Question: I can write something myself by finding zero-crossings of the first derivative or something, but it seems like a common-enough function to be included in standard libraries. Anyone know of one?
My particular application is a 2D array, but usually it would be used for finding peaks in FFTs, etc.
Specifically, in these kinds of problems, there are multiple strong peaks, and then lots of smaller "peaks" that are just caused by noise that should be ignored. These are just examples; not my actual data:
1-dimensional peaks:
<URL>
2-dimensional peaks:

The peak-finding algorithm would find the location of these peaks (not just their values), and ideally would find the true inter-sample peak, not just the index with maximum value, probably using <URL> or something.
Typically you only care about a few strong peaks, so they'd either be chosen because they're above a certain threshold, or because they're the first peaks of an ordered list, ranked by amplitude.
As I said, I know how to write something like this myself. I'm just asking if there's a pre-existing function or package that's known to work well.
I <URL> and it works decently for the 1-D case, but could be better.
sixtenbe <URL> for the 1-D case.
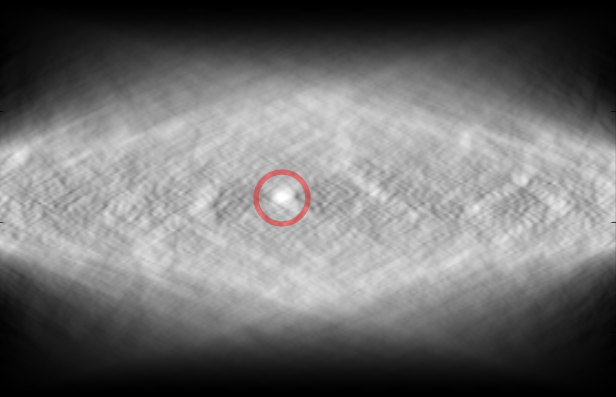
Answer: The function <URL>, as its name suggests, is useful for this. But it's important to understand well its parameters 'width', 'threshold', 'distance' 'prominence' to get a good peak extraction.
According to my tests and the documentation, the concept of is "the useful concept" to keep the good peaks, and discard the noisy peaks.
What is <URL>? It is , as it can be seen here:
<URL>
The idea is:
> The higher the prominence, the more "important" the peak is.
Test:
<URL>
I used a (noisy) frequency-varying sinusoid on purpose because it shows many difficulties. We can see that the 'width' parameter is not very useful here because if you set a minimum 'width' too high, then it won't be able to track very close peaks in the high frequency part. If you set 'width' too low, you would have many unwanted peaks in the left part of the signal. Same problem with 'distance'. 'threshold' only compares with the direct neighbours, which is not useful here. 'prominence' is the one that gives the best solution. Note that you can combine many of these parameters!
Code:
'''
import numpy as np
import matplotlib.pyplot as plt
from scipy.signal import find_peaks
x = np.sin(2*np.pi*(2**np.linspace(2,10,1000))*np.arange(1000)/48000) + np.random.normal(0, 1, 1000) * 0.15
peaks, _ = find_peaks(x, distance=20)
peaks2, _ = find_peaks(x, prominence=1) # BEST!
peaks3, _ = find_peaks(x, width=20)
peaks4, _ = find_peaks(x, threshold=0.4) # Required vertical distance to its direct neighbouring samples, pretty useless
plt.subplot(2, 2, 1)
plt.plot(peaks, x[peaks], "xr"); plt.plot(x); plt.legend(['distance'])
plt.subplot(2, 2, 2)
plt.plot(peaks2, x[peaks2], "ob"); plt.plot(x); plt.legend(['prominence'])
plt.subplot(2, 2, 3)
plt.plot(peaks3, x[peaks3], "vg"); plt.plot(x); plt.legend(['width'])
plt.subplot(2, 2, 4)
plt.plot(peaks4, x[peaks4], "xk"); plt.plot(x); plt.legend(['threshold'])
plt.show()
'''